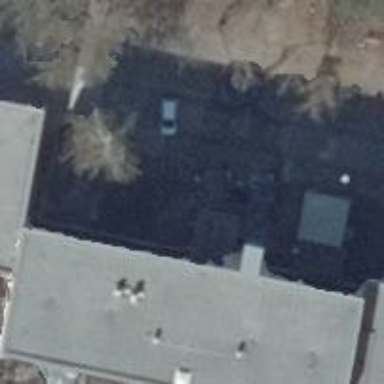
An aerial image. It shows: Dormitory building with flat roof.